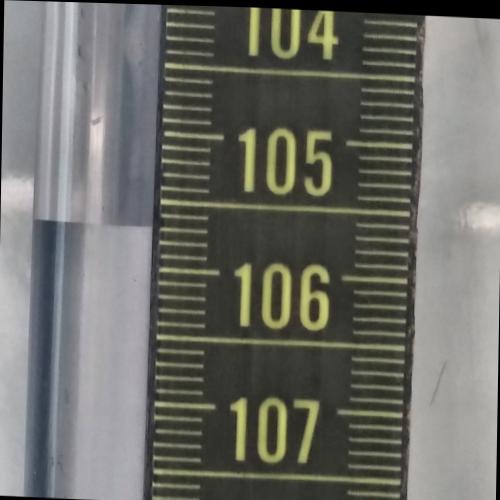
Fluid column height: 105.7 cm